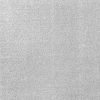
Atmospheric dust classification: dusty